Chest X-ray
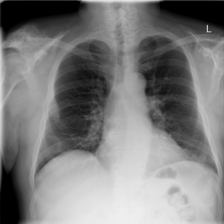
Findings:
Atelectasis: negative
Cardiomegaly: negative
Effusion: negative
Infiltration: negative
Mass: negative
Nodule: negative
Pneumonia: negative
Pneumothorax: negative
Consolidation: negative
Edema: negative
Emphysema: negative
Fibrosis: negative
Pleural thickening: negative
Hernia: negative